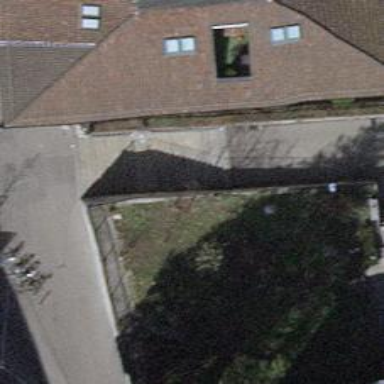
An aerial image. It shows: Stone steps with ramp.